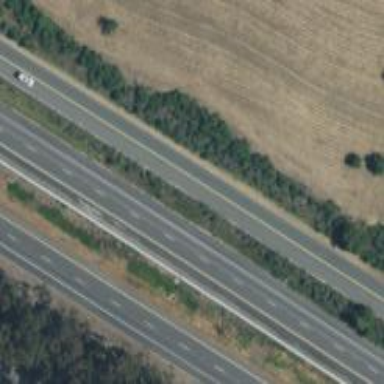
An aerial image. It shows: Trunk highway with expressway features.